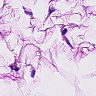
Metastatic tissue present: no